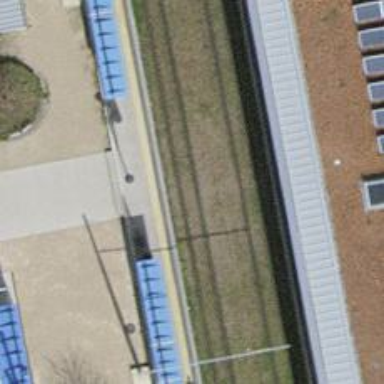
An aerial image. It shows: Tram stop with public transport stop position.